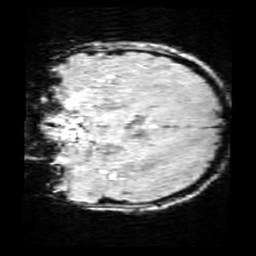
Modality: SWI
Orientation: coronal
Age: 12
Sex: male
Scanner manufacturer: siemens
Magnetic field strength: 3 T
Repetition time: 0.027 s
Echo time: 0.02 s